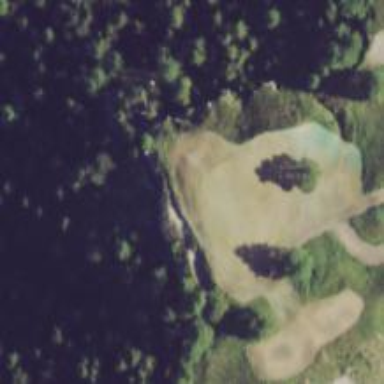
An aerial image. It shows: Golf rough area.